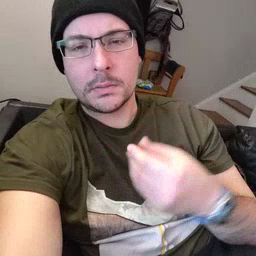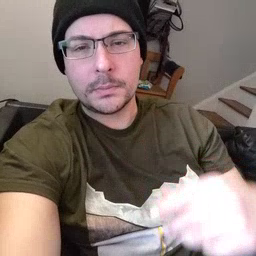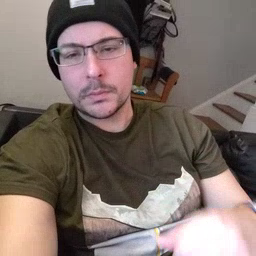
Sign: wet